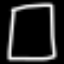
Label: square